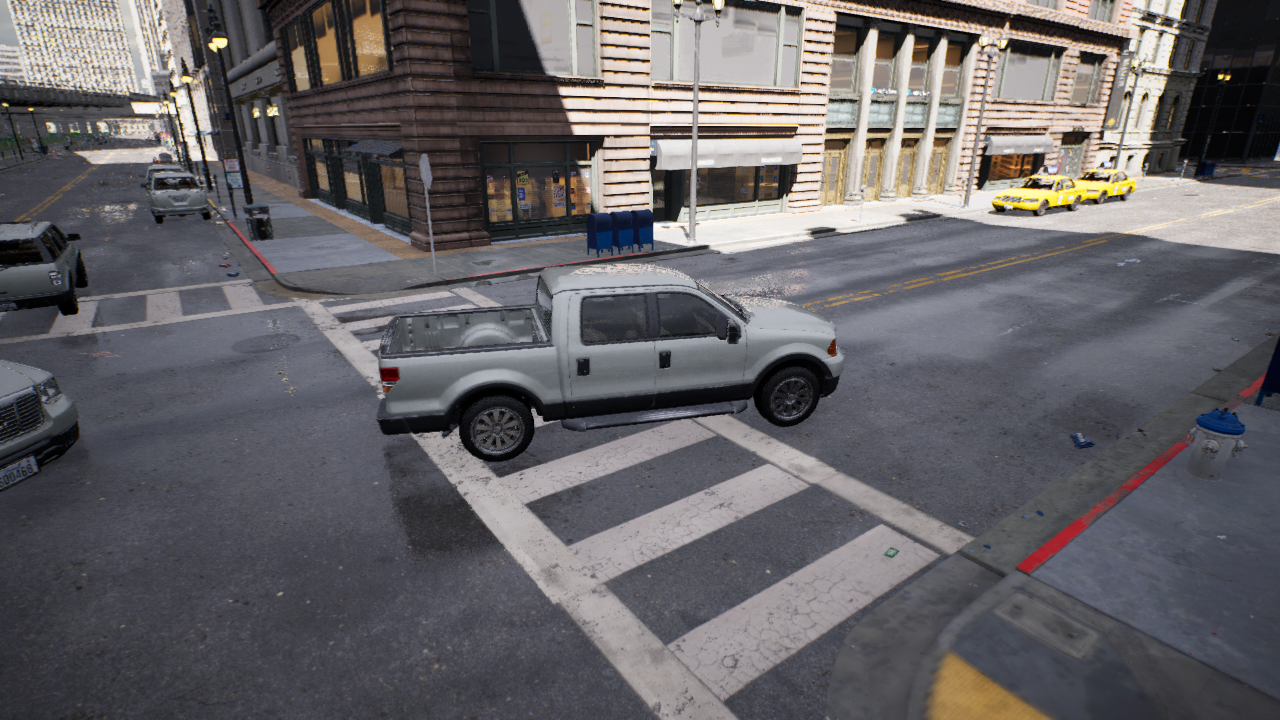
Venue: intersection
Lighting: clear day
Vehicle rig: pickup